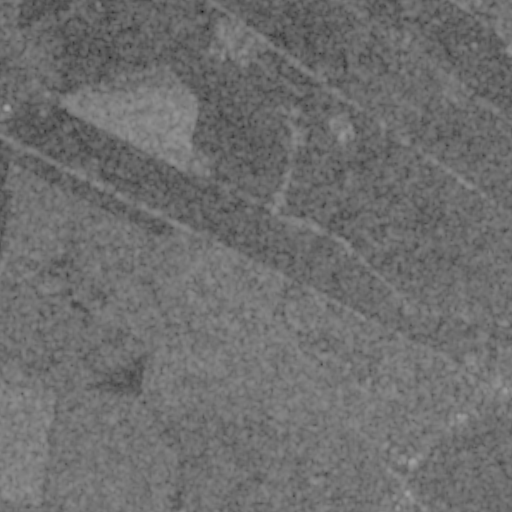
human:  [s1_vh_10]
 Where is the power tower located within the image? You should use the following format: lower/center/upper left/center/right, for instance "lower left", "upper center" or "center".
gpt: The power tower is located in the lower left of the image.
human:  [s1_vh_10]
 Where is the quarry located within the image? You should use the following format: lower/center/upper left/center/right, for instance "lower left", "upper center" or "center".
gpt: There is no quarry in the image.

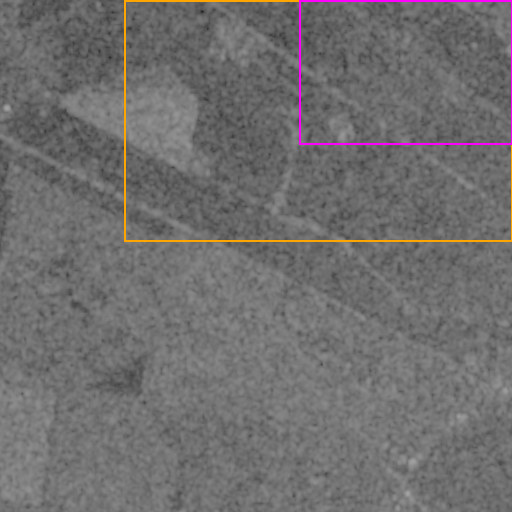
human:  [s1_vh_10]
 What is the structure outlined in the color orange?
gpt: The structure outlined in orange is a crop field.
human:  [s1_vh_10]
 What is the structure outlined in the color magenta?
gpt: The structure outlined in magenta is a solar farm.
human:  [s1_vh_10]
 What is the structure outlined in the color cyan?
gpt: There is no cyan outline.